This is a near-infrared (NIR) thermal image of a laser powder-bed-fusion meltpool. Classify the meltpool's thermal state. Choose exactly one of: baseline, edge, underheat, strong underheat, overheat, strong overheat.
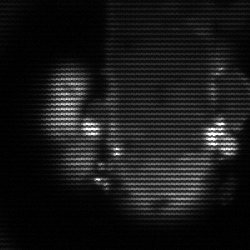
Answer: strong underheat